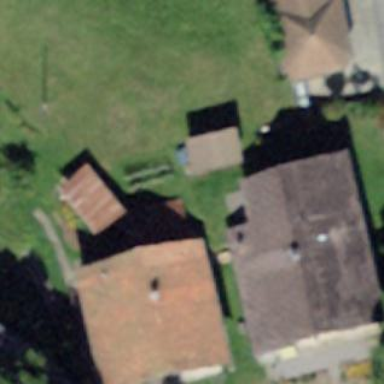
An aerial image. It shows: Residential building.